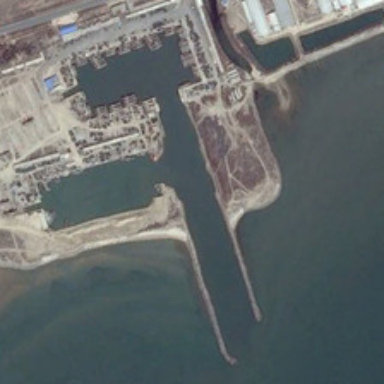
An empty port is near many bareland and several buildings .